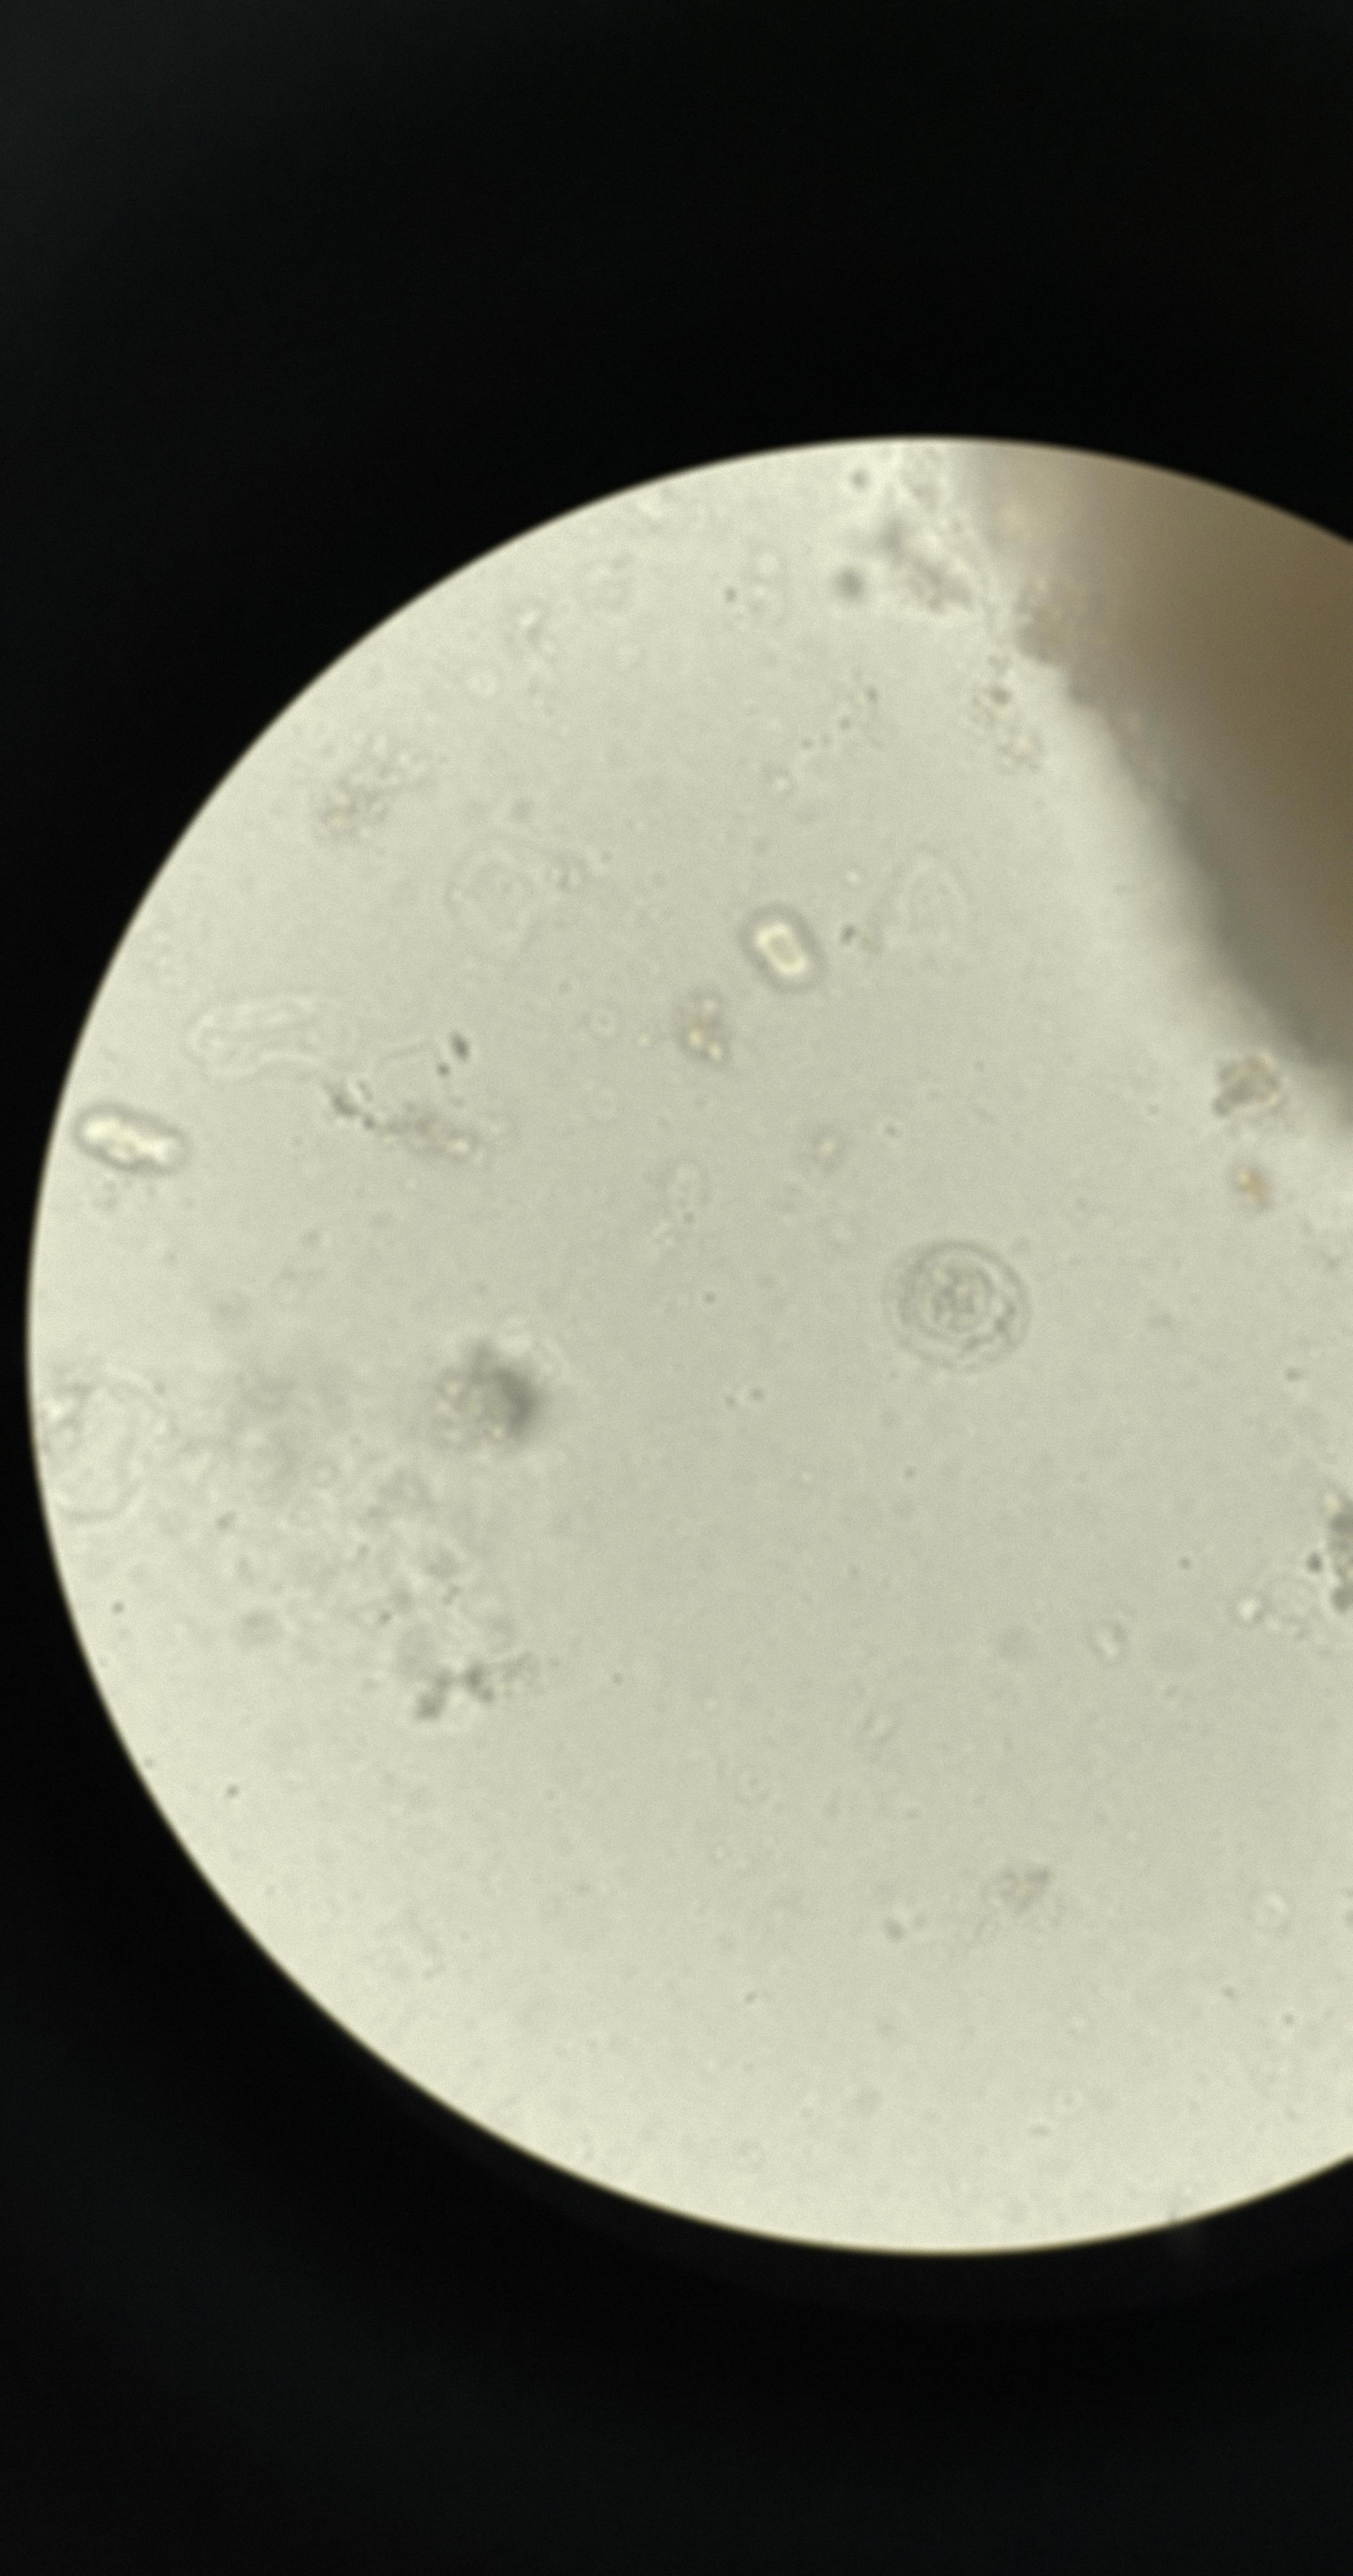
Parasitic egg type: Hymenolepis nana